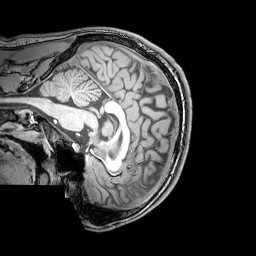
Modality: T1w
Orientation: sagittal
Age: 23
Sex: male
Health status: healthy
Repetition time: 0.081 s
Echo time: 0.037 s